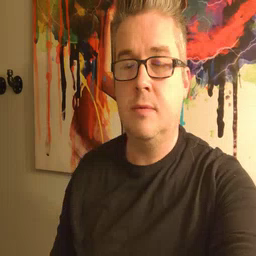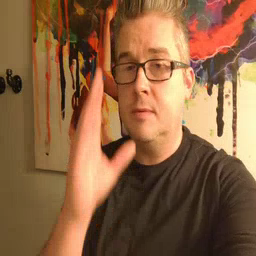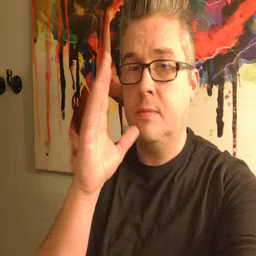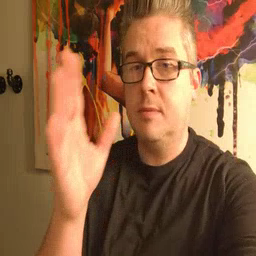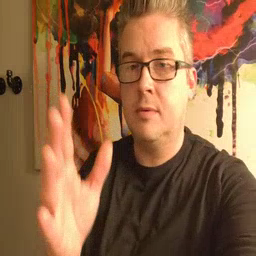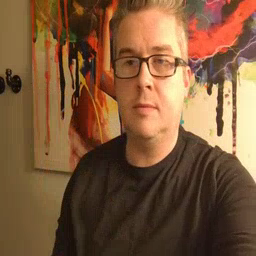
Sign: grandma